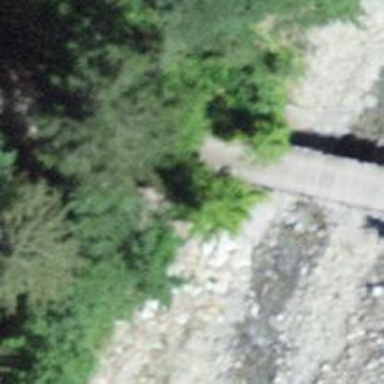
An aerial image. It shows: Track with unpaved surface that goes over bridge with grade 3 quality.